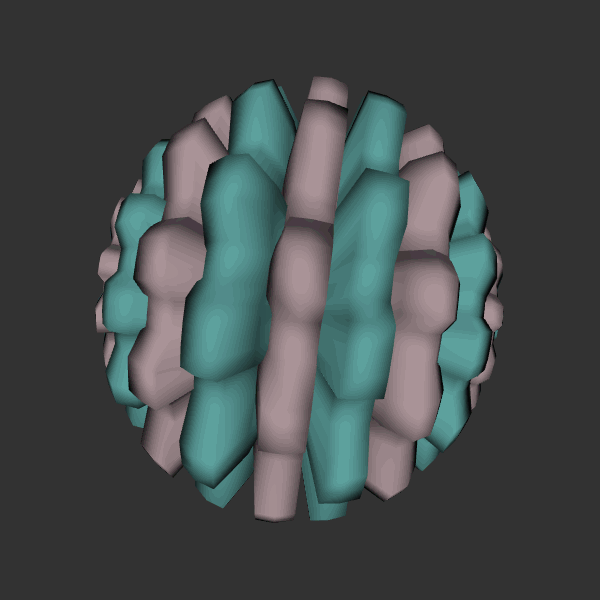
Background: dark